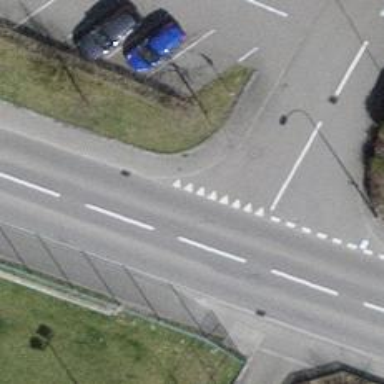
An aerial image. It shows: Road with "give way" sign.